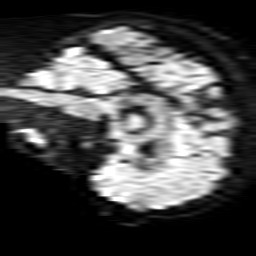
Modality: TRACE
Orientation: sagittal
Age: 20
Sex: male
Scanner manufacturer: philips
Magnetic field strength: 1.5 T
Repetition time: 4.33 s
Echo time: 0.1015 s